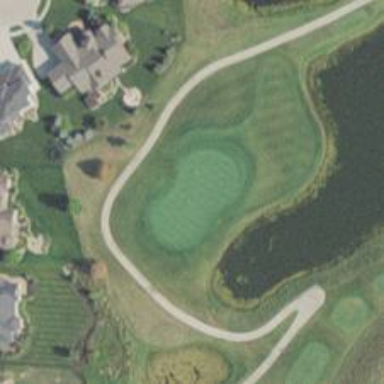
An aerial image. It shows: View of golf hole.